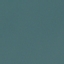
Land use / land cover: SeaLake